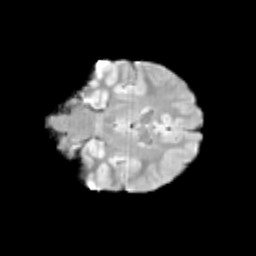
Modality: T2w
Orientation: coronal
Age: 9
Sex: male
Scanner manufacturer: siemens
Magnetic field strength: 3 T
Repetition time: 3.8 s
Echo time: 0.07 s